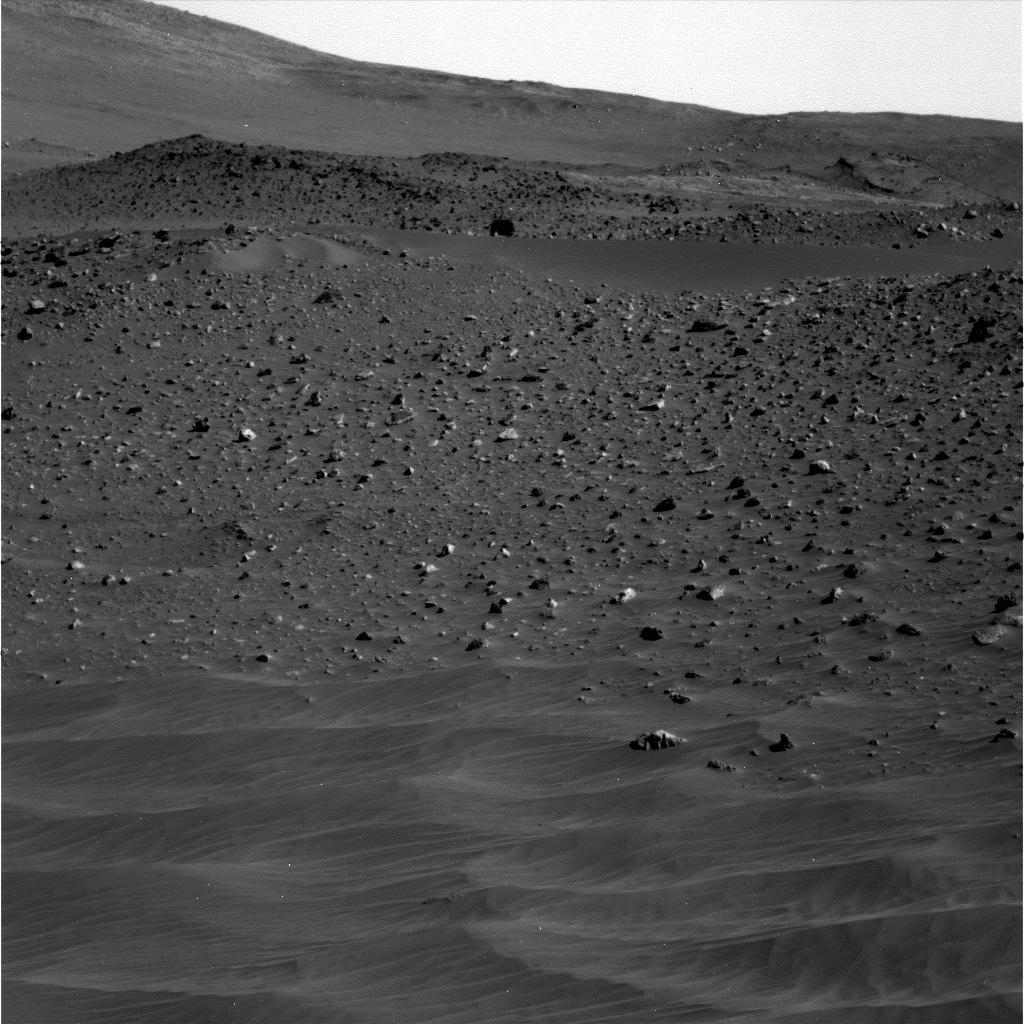
Terrain classes present: Gravel / Sand / Soil, Sky / Distant Mountains